Interaction volume radius: 5 \u00c5
Interaction volume height: 25 \u00c5
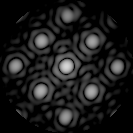
Disorder parameter: 0.09723